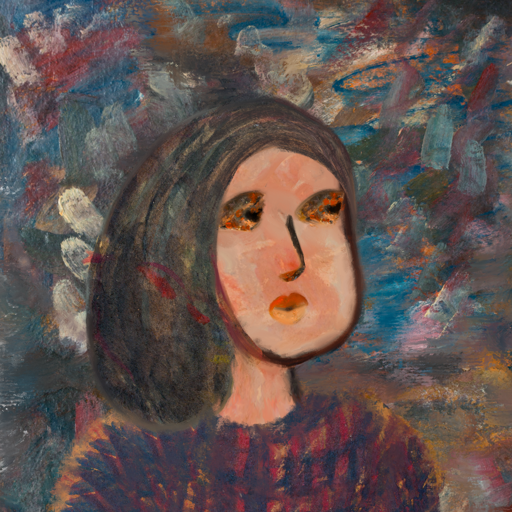
Background: Boggyland, Head And Neck Side: Roy_Bahadur, Face Side: Gypsy_Queen, Bust: In_The_Sun, Hair Side: Gypsy_Mother, Head Accessory: Blank, Second Necklace: Blank, Necklace: Blank, Baby: Blank